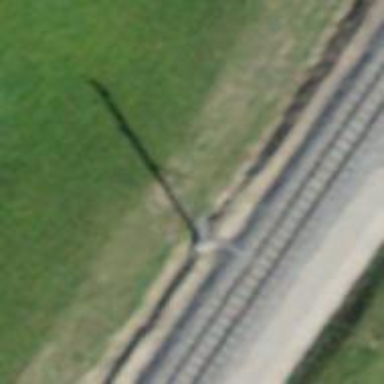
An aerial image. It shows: Power pole.